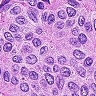
Metastatic tissue present: yes